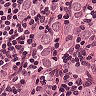
Metastatic tissue present: yes